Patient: sex M, age 64
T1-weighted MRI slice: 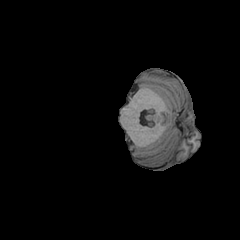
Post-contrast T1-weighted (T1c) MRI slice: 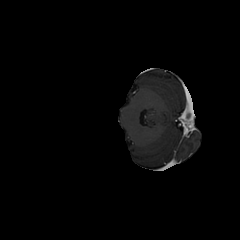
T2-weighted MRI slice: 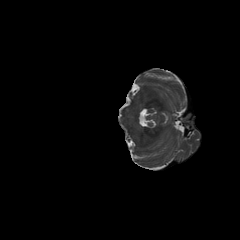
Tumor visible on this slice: no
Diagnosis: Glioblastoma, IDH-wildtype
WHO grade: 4